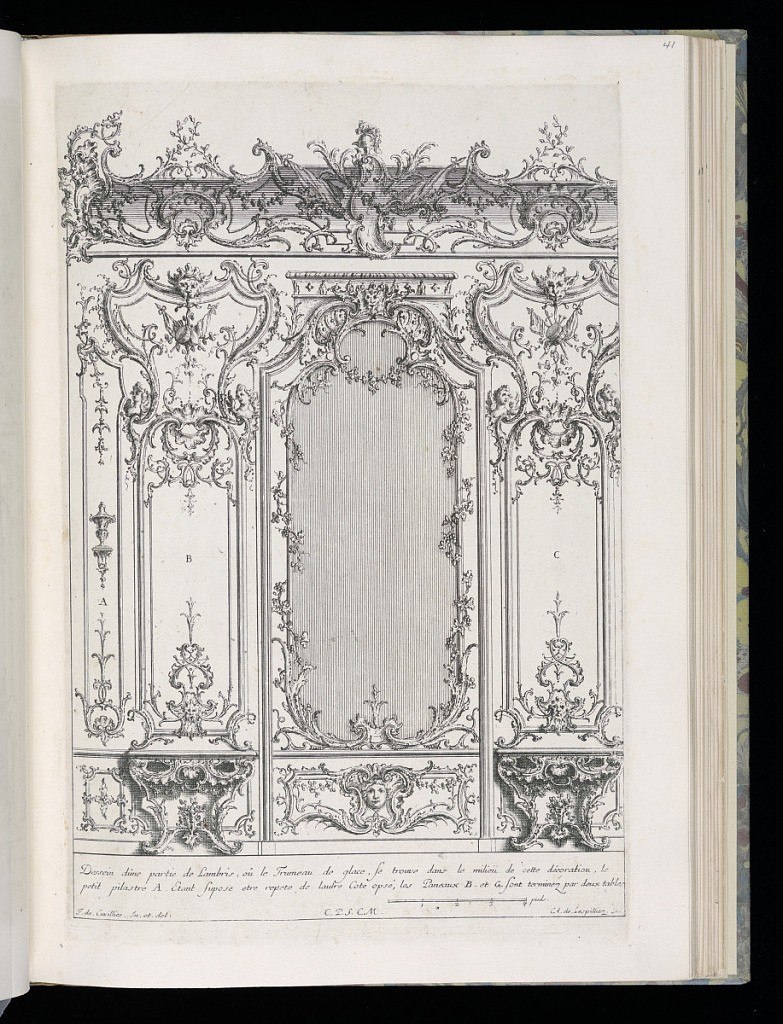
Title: Wall with Mirror and Console Tables
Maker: François de Cuvilliés the Elder, Belgian, 1695 - 1768
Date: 18th century
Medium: Engraving on paper
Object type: Bound print
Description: Design for an interior wall decoration with applied ornamental stuccowork. At center, a wall panel with large mirror flanked by two trumeaux with console tables. Scale at lower right.